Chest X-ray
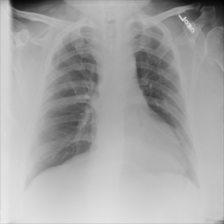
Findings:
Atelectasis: negative
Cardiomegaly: negative
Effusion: negative
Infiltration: negative
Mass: negative
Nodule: negative
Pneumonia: negative
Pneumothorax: negative
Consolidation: negative
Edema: negative
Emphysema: negative
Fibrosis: negative
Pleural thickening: negative
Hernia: negative